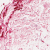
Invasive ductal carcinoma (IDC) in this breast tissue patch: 0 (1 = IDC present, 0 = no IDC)